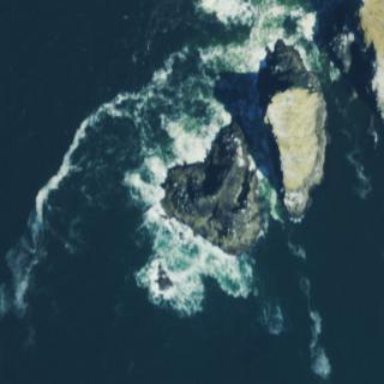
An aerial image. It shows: Islet along the natural coastline.